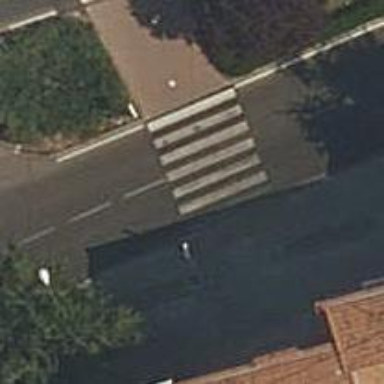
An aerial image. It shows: Zebra crossing on the road.